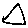
Label: triangle